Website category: sports
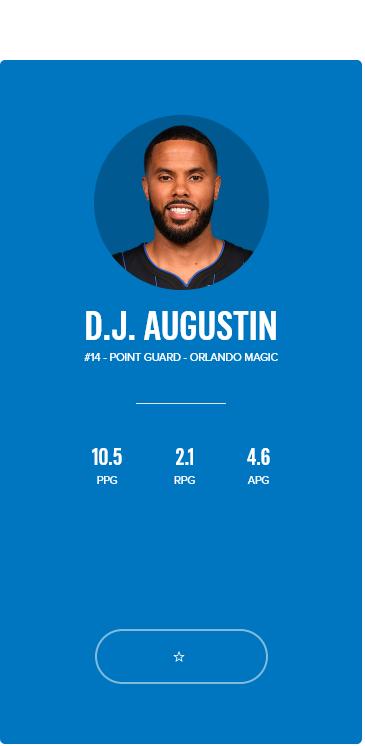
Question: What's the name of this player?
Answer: D.J. AUGUSTIN

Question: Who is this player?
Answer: D.J. AUGUSTIN

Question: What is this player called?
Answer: D.J. AUGUSTIN

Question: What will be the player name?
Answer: D.J. AUGUSTIN

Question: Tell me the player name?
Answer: D.J. AUGUSTIN

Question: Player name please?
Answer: D.J. AUGUSTIN

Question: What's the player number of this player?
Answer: #14

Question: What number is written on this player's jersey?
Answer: #14

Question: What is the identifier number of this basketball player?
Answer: #14

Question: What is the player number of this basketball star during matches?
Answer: #14

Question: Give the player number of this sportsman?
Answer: #14

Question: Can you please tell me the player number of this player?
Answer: #14

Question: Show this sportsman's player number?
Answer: #14

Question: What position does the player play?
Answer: POINT GUARD

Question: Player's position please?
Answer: POINT GUARD

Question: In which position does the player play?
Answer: POINT GUARD

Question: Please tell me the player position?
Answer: POINT GUARD

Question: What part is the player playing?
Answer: POINT GUARD

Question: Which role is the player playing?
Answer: POINT GUARD

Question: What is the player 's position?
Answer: POINT GUARD

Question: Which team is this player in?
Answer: ORLANDO MAGIC

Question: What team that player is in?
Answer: ORLANDO MAGIC

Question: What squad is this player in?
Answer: ORLANDO MAGIC

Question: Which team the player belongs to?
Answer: ORLANDO MAGIC

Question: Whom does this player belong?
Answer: ORLANDO MAGIC

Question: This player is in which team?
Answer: ORLANDO MAGIC

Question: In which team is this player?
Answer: ORLANDO MAGIC

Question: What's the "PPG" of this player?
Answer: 10.5

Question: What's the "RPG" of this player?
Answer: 2.1

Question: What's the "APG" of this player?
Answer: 4.6

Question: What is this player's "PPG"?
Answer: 10.5

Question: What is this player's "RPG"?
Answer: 2.1

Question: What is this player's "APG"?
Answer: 4.6

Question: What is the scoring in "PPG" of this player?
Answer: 10.5

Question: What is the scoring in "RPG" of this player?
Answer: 2.1

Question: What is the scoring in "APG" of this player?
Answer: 4.6

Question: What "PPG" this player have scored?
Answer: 10.5

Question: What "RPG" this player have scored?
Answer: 2.1

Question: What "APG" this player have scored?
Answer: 4.6

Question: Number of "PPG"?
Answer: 10.5

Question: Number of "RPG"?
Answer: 2.1

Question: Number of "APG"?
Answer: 4.6

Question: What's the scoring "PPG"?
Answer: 10.5

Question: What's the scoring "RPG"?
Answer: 2.1

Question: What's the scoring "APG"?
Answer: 4.6